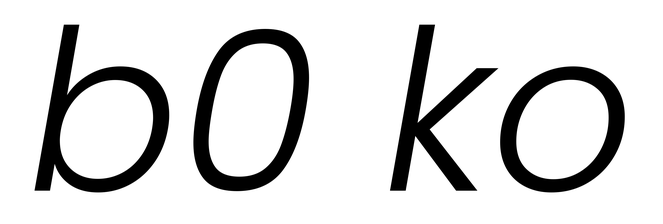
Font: Poppins-LightItalic